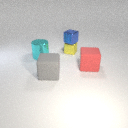
large gray rubber cube to the left of small yellow metal cube